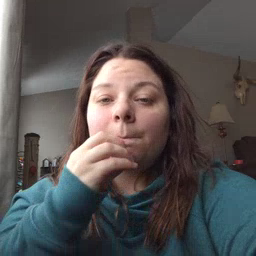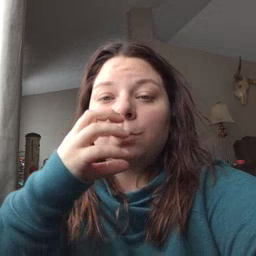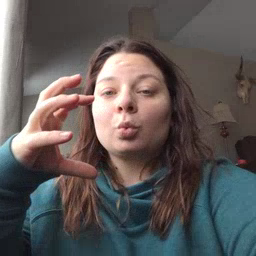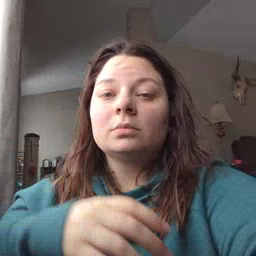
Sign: balloon